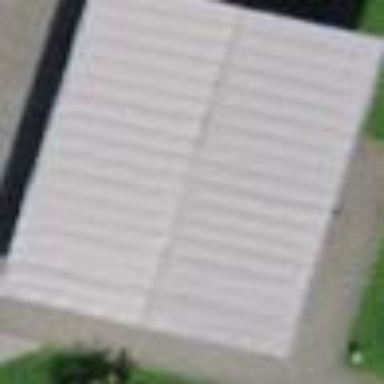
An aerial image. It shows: Garage building.